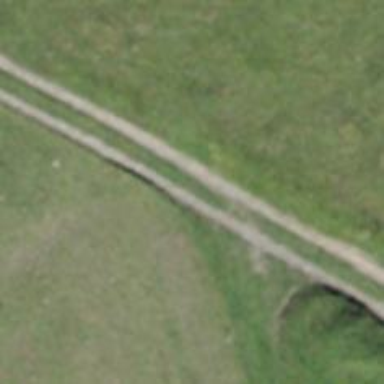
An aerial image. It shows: Gravel track with grade 3 tracktype.